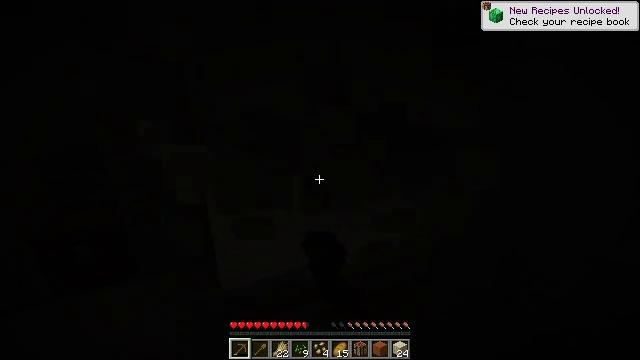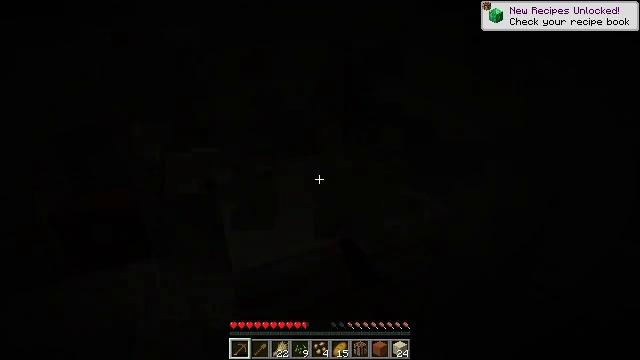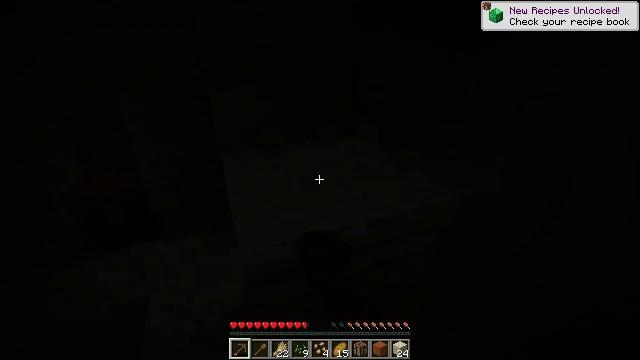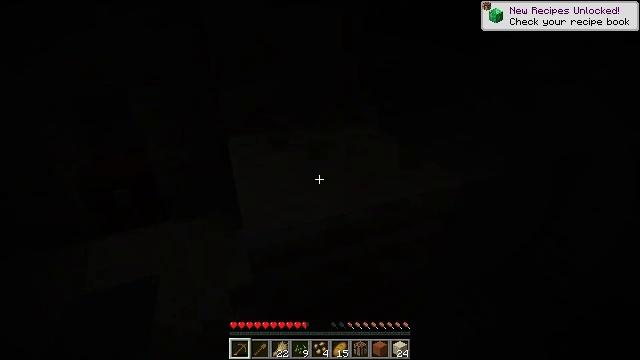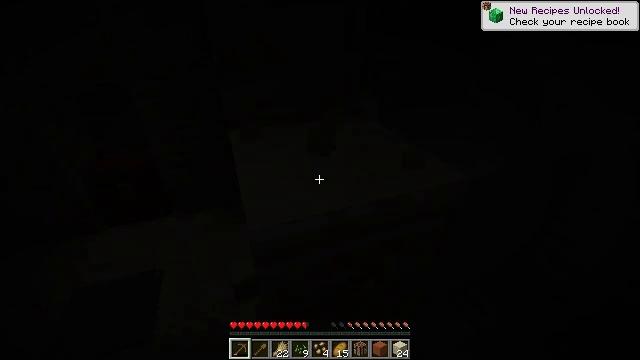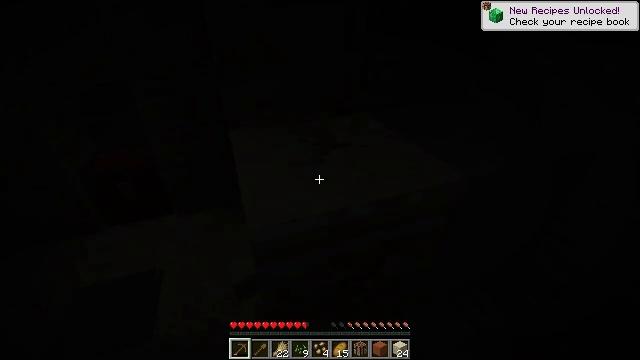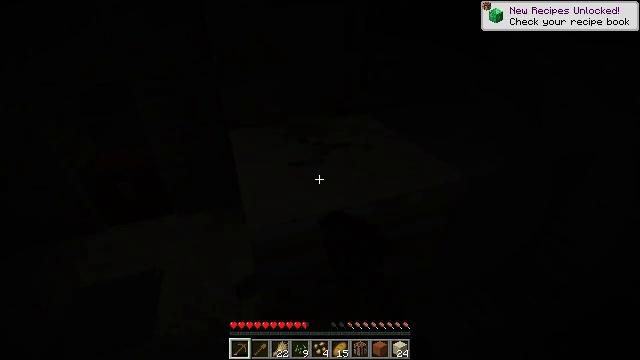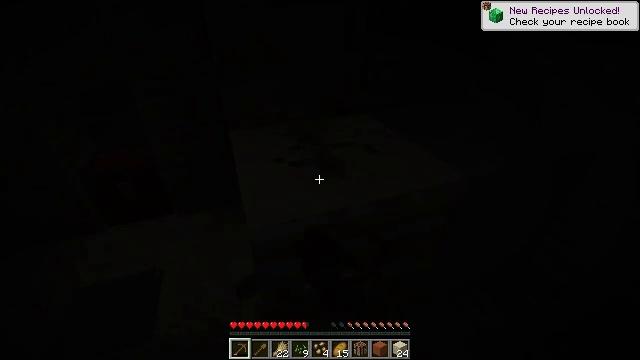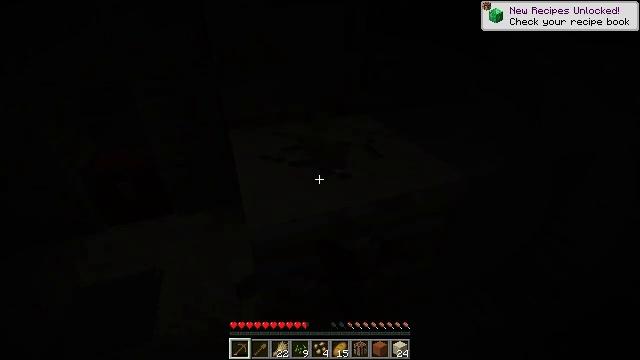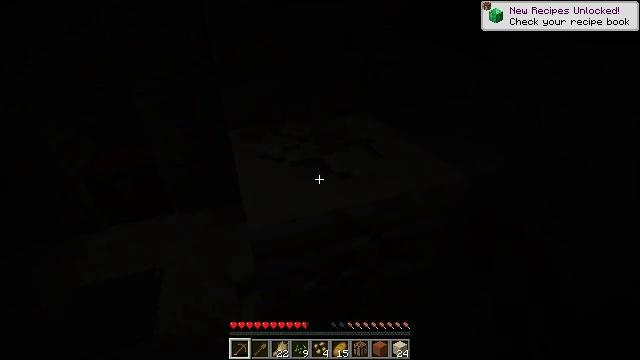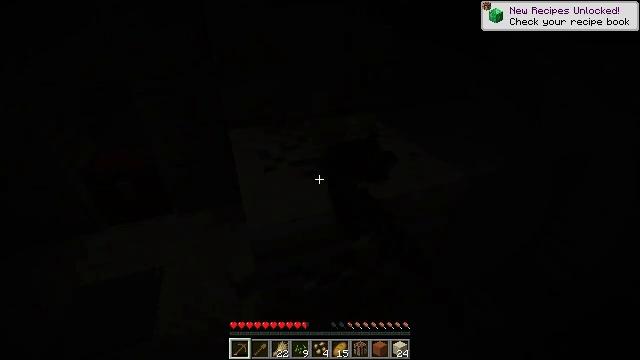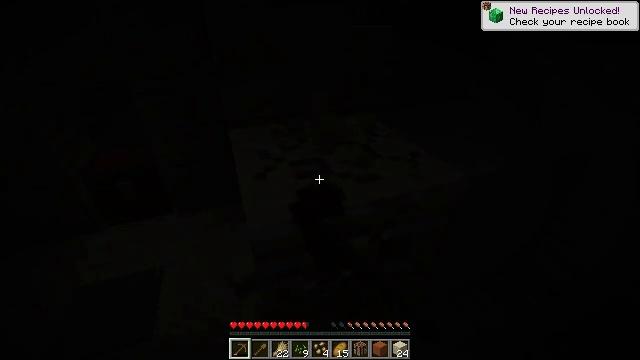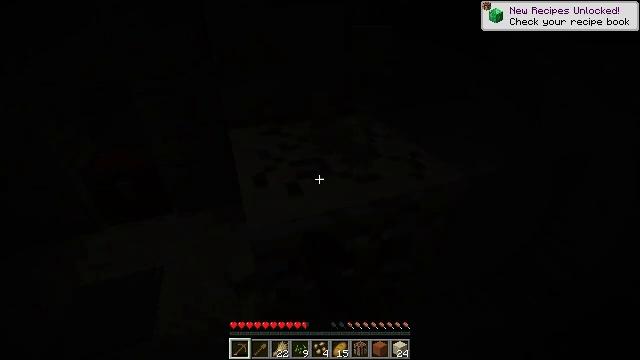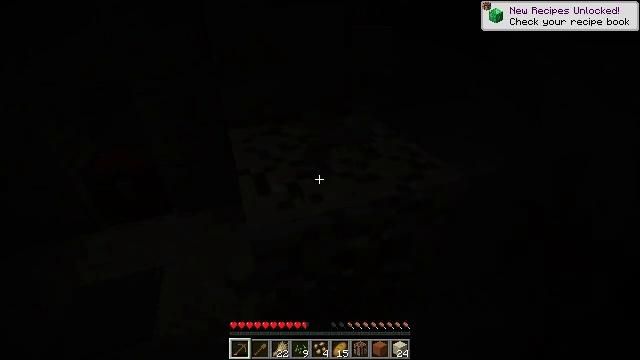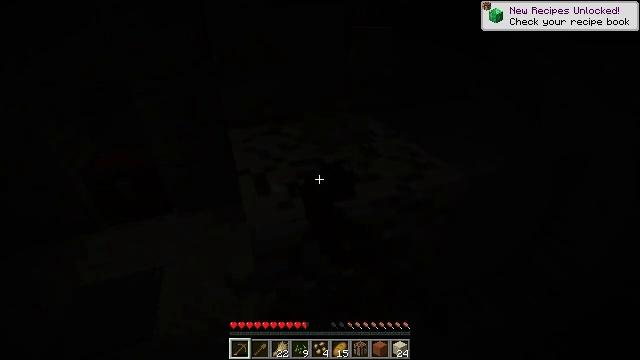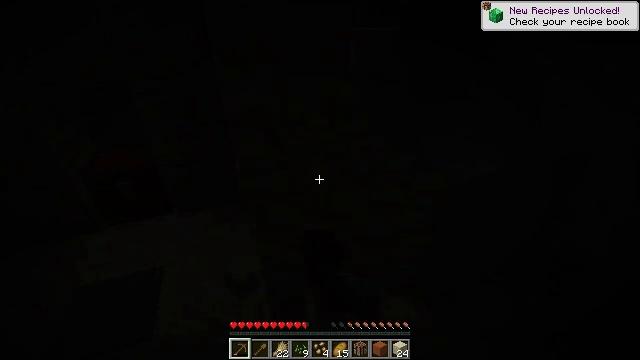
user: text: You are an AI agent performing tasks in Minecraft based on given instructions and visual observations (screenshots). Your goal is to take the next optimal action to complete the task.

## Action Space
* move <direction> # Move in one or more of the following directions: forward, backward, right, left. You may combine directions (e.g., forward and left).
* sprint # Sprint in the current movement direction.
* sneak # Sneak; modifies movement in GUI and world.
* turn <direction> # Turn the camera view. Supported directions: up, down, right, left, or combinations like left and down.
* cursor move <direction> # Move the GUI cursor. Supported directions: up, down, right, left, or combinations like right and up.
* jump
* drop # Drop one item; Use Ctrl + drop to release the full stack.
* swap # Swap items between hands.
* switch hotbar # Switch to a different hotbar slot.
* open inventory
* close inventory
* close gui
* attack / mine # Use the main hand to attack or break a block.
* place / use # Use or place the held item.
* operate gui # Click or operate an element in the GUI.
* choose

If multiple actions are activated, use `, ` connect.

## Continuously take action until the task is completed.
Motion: motion action
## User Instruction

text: Gather the chiseled sandstone from the desert temple.
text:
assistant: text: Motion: turn left and down, attack / mine
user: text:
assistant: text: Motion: turn left and down, attack / mine
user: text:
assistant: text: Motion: turn left and down, attack / mine
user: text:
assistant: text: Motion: turn down, attack / mine
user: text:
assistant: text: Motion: attack / mine
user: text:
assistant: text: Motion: attack / mine
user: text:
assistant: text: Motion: attack / mine
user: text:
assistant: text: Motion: attack / mine
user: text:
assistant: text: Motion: attack / mine
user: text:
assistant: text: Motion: attack / mine
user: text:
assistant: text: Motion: attack / mine
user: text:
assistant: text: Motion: attack / mine
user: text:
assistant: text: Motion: attack / mine
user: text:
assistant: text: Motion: attack / mine
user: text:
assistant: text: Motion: attack / mine
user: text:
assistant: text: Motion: attack / mine
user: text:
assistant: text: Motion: turn left and up, attack / mine
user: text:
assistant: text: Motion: turn left and up, attack / mine
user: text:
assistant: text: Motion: attack / mine
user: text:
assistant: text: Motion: attack / mine
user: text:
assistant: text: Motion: attack / mine
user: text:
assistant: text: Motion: attack / mine
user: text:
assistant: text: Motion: attack / mine
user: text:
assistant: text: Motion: attack / mine
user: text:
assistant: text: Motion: attack / mine
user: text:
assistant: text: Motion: attack / mine
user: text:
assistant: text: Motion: attack / mine
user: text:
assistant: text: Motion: attack / mine
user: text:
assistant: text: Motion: attack / mine
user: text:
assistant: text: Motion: attack / mine